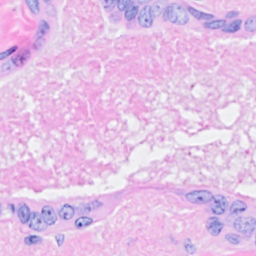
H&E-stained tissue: Breast